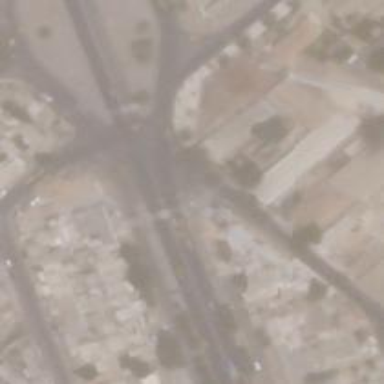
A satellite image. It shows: Roundabout on residential road.